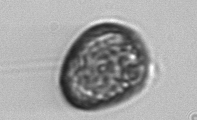
Label: Prorocentrum